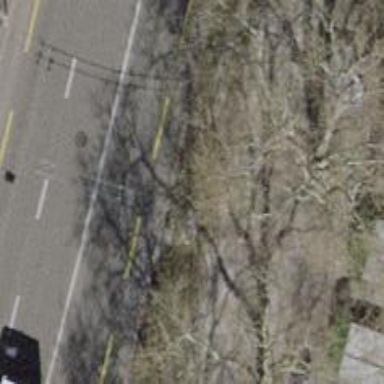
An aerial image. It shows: Avenue lined with trees.